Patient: sex M, age 52
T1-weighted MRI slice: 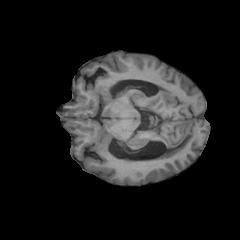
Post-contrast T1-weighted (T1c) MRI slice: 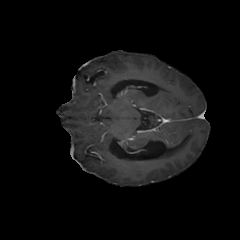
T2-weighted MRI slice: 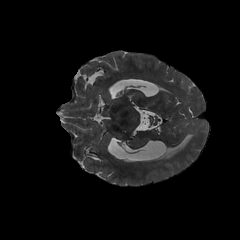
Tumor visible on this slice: no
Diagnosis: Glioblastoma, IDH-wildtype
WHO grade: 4